Interaction volume radius: 5 \u00c5
Interaction volume height: 10 \u00c5
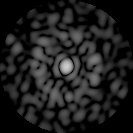
Disorder parameter: 0.8628